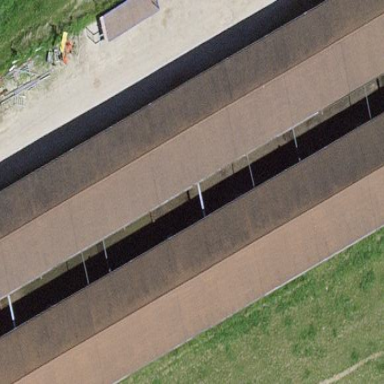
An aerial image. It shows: Farm building.